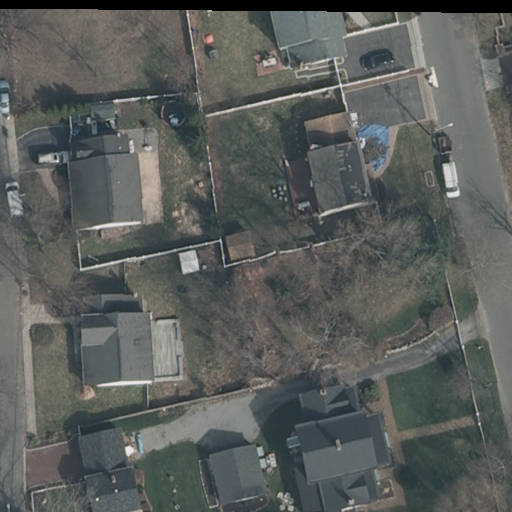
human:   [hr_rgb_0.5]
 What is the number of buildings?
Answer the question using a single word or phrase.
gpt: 7

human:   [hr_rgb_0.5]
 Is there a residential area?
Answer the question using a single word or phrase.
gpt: yes

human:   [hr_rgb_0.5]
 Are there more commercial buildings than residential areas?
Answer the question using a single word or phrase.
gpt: no

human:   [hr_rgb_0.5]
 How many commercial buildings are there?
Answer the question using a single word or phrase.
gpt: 0

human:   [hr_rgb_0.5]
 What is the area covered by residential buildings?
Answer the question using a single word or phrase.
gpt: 1488m2

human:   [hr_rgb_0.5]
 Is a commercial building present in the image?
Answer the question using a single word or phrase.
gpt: no

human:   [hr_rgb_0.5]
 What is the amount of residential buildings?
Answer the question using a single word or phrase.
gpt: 6

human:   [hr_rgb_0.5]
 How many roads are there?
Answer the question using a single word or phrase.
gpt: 3

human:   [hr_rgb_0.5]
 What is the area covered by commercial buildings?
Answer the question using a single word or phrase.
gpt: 0m2

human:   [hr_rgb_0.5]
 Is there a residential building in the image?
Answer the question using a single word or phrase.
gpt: yes

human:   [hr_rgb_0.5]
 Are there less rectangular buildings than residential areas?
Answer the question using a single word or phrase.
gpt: no

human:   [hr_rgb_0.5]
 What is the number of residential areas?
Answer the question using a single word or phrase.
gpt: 1

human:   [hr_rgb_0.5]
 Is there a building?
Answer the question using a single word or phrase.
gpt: yes

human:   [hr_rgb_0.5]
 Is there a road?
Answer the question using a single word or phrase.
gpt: yes

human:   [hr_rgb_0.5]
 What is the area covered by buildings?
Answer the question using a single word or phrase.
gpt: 1592m2

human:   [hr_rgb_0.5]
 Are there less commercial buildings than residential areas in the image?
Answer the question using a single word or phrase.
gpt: yes

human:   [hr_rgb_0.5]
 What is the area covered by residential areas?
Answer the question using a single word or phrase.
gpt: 10595m2

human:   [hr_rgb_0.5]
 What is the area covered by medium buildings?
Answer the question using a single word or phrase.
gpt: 1592m2

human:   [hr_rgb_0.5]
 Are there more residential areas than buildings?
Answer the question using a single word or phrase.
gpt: no

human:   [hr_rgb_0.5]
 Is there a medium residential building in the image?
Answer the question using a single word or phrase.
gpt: yes

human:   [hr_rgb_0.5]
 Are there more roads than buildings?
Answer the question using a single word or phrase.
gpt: no

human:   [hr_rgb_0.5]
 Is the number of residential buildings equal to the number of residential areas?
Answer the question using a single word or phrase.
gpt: no

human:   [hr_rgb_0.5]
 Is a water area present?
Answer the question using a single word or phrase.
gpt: no

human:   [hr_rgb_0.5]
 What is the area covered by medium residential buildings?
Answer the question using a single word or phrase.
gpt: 1488m2

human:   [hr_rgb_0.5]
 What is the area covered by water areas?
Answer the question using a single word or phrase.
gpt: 0m2

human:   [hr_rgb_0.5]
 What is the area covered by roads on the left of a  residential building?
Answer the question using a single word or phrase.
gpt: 0m2

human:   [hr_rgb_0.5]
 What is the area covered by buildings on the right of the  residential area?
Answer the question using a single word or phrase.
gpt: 0m2

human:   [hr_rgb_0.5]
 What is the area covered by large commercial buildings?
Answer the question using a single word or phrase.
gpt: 0m2

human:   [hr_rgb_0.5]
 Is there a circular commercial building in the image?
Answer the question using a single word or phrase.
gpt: no

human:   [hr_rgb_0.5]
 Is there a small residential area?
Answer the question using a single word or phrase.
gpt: no

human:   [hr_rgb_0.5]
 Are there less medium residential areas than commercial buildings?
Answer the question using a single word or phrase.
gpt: no

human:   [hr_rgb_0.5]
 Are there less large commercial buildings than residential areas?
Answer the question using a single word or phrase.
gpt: yes

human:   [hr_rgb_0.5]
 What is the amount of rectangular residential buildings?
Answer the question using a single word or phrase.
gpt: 3

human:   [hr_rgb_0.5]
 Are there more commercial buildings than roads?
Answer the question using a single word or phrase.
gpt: no

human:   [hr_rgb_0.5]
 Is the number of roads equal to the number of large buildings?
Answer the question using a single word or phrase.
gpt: no

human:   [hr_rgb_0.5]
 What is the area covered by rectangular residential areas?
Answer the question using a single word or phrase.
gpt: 10595m2

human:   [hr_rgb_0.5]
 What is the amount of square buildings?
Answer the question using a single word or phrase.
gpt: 0

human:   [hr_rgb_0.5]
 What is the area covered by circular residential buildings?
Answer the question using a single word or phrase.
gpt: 0m2

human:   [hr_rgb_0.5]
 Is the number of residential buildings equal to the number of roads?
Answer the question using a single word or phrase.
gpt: no

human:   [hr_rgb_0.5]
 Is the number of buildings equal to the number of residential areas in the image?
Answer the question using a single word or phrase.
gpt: no

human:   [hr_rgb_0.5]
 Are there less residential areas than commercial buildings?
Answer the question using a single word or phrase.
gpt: no

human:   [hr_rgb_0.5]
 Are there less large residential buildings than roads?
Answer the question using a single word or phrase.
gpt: yes

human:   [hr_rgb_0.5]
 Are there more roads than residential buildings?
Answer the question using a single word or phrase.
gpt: no

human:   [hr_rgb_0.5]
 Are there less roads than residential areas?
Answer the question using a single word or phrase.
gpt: no

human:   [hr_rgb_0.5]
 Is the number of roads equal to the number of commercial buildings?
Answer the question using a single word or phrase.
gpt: no

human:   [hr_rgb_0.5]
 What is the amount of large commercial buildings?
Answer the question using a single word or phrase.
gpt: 0

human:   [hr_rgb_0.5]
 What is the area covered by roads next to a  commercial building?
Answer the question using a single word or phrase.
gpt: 0m2

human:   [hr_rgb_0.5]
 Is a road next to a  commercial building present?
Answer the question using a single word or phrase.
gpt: no

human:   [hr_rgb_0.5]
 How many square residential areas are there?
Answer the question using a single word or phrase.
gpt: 0

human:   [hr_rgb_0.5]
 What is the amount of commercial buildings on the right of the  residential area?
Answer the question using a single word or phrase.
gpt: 0

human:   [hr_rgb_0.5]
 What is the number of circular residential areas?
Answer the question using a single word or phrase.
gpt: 0

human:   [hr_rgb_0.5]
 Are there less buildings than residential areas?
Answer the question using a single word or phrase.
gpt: no

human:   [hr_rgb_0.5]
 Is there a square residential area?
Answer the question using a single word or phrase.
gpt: no

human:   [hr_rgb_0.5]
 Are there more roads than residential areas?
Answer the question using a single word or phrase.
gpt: yes

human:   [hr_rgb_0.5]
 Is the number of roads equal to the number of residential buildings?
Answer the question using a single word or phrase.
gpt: no

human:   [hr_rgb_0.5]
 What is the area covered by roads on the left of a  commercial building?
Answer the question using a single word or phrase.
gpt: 0m2

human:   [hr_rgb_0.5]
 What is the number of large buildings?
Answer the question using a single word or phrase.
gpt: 0

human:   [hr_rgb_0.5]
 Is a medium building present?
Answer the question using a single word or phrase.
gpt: yes

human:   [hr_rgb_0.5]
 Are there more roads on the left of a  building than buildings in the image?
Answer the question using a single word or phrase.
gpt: no

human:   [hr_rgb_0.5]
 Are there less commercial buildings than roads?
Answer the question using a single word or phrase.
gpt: yes

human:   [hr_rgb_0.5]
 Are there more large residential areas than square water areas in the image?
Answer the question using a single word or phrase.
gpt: yes

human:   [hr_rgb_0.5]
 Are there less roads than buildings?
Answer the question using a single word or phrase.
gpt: yes

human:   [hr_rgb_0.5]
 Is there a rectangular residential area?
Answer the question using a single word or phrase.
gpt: yes

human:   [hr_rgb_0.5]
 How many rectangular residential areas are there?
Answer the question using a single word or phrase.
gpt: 1